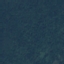
Land use / land cover: Forest